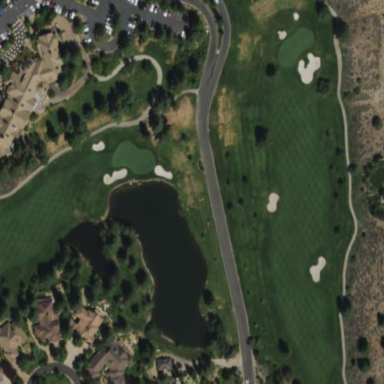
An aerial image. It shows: Water hazard in golf course. The hazard is natural water feature.